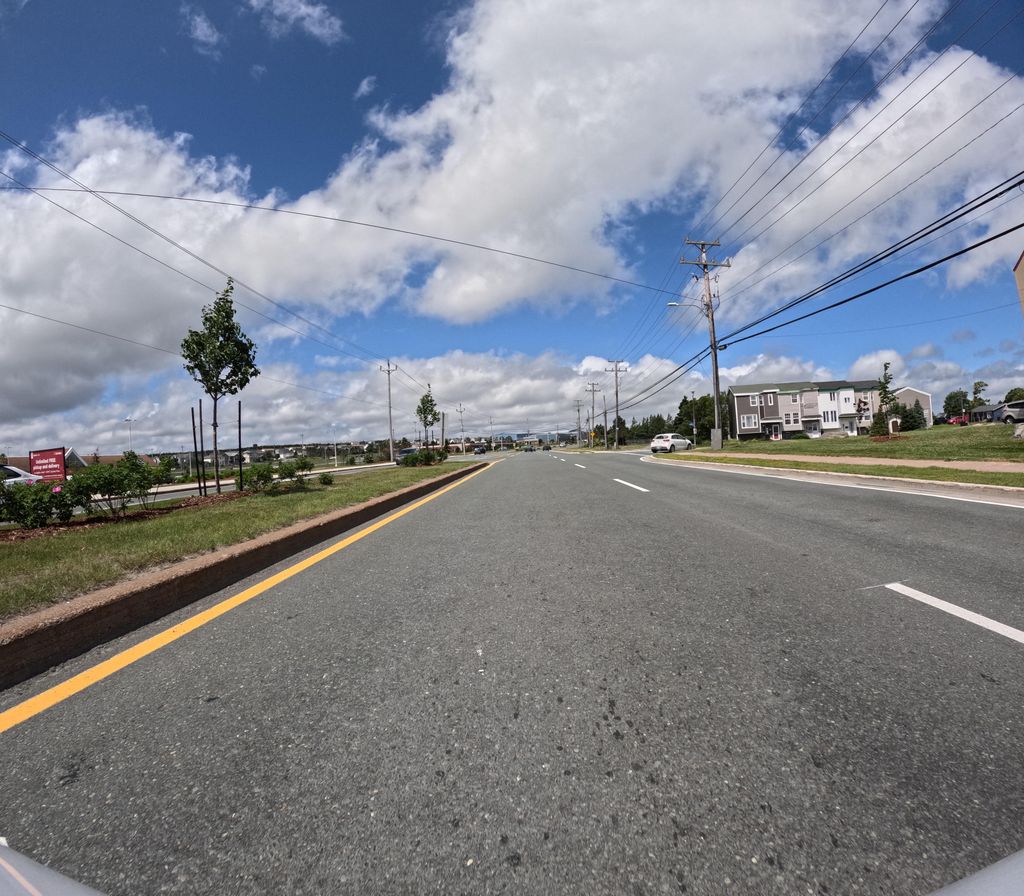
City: st_johns